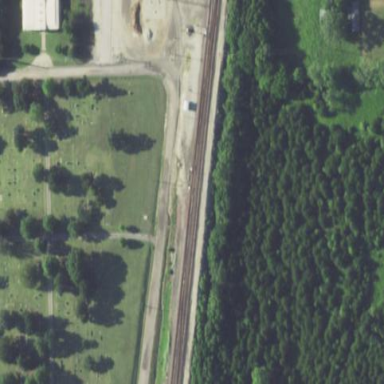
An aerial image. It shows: Railway area.